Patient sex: F
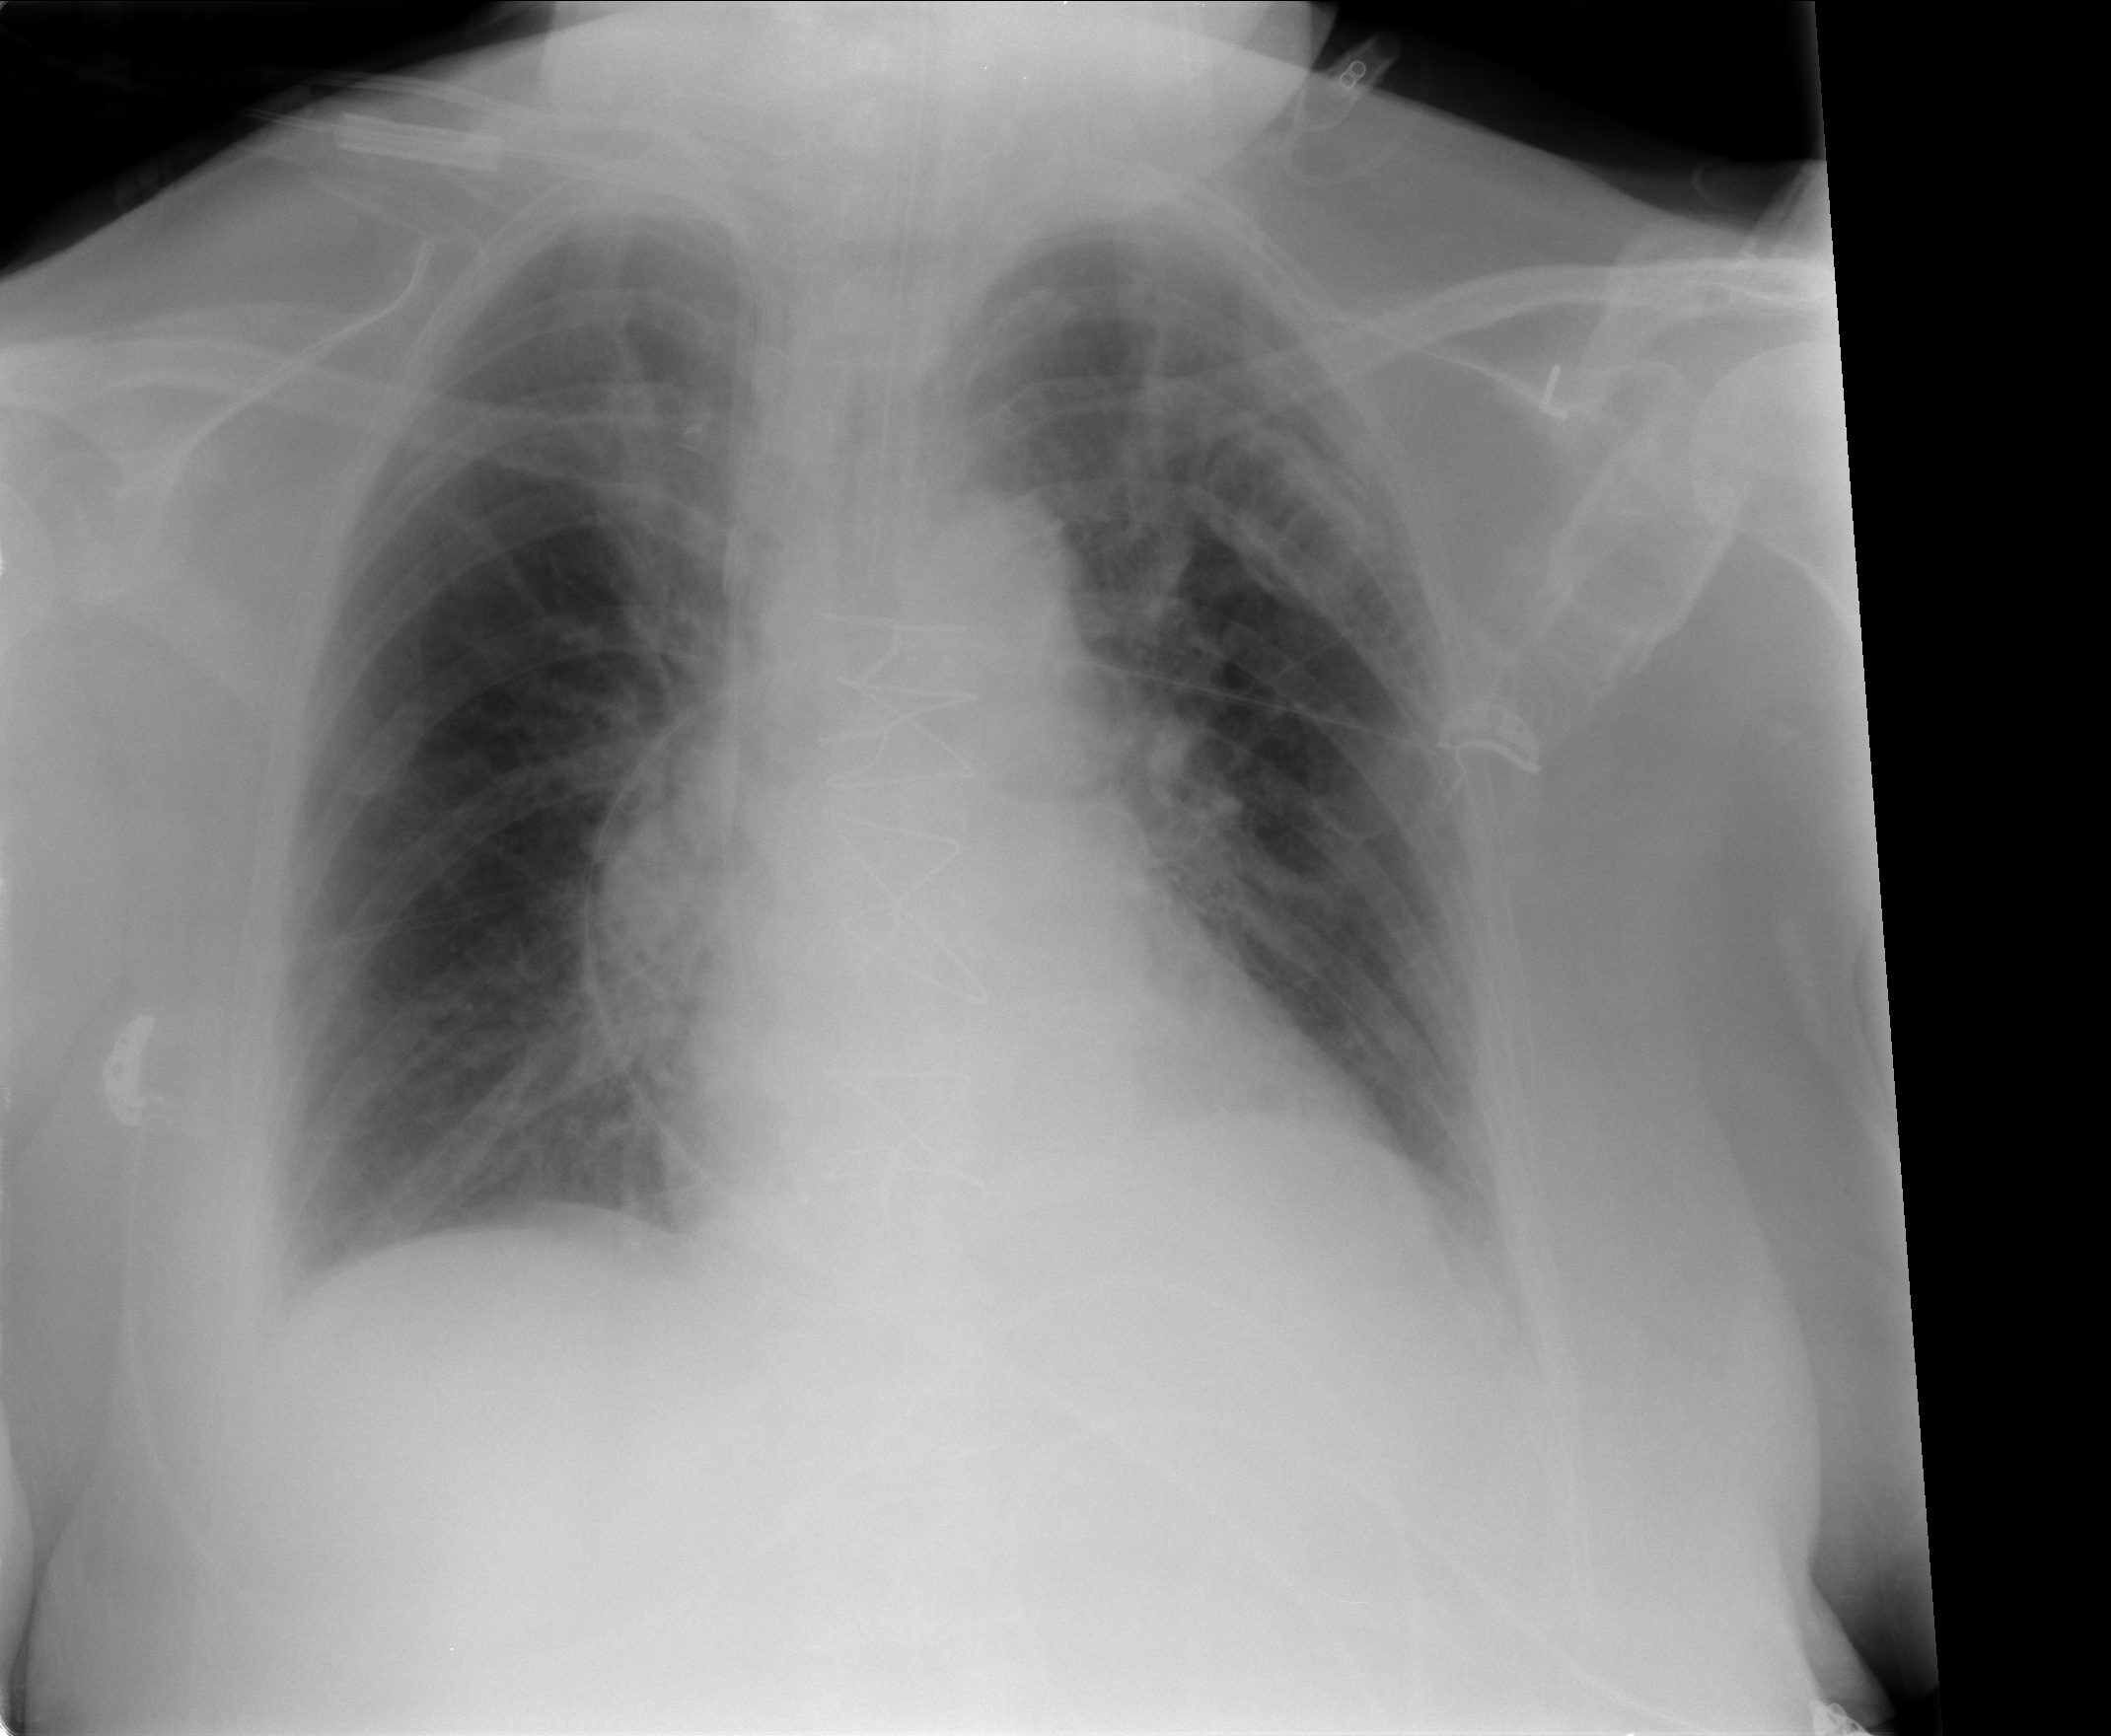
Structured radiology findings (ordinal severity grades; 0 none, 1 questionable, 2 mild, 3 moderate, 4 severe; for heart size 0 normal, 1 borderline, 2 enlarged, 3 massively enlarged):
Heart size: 0
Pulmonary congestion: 0
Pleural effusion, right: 0
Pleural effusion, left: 0
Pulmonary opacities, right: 2
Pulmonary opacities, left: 2
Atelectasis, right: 1
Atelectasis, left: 1